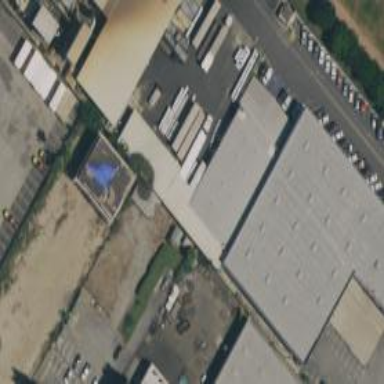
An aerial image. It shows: Warehouse building.